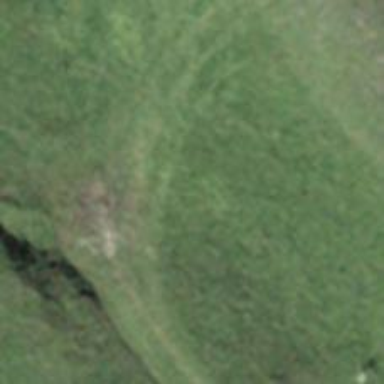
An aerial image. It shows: Grass track with grade3 tracktype.